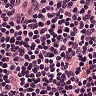
Metastatic tissue present: no